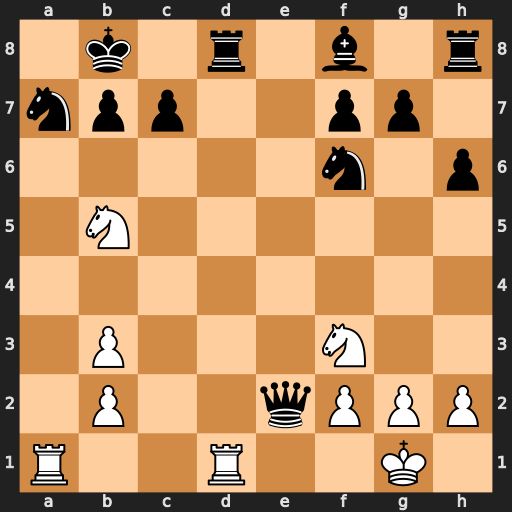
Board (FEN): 1k1r1b1r/npp2pp1/5n1p/1N6/8/1P3N2/1P2qPPP/R2R2K1
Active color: w
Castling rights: -
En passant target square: -
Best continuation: Rxd8+ Nc8 Ra8+ Kxa8 Rxc8#